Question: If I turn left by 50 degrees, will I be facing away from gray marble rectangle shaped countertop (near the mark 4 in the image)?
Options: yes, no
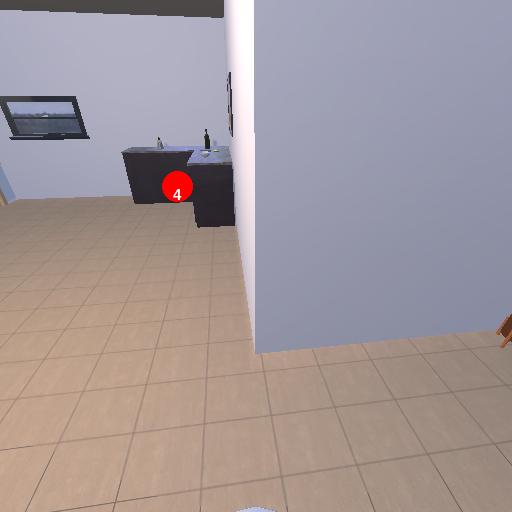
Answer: yes